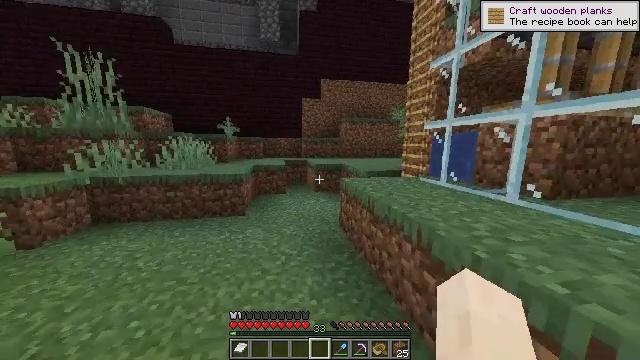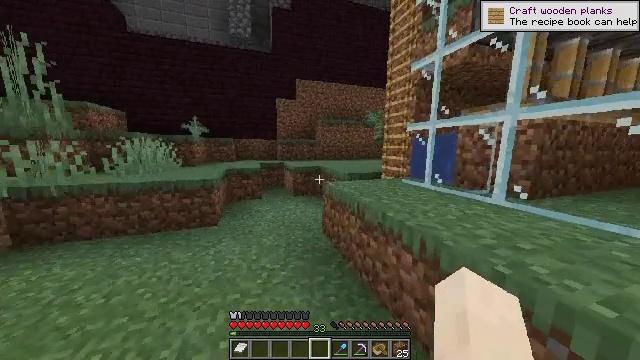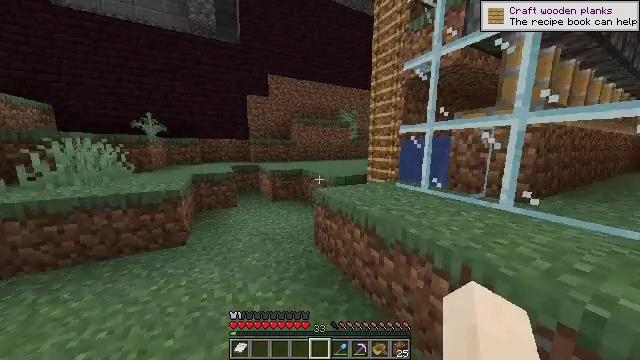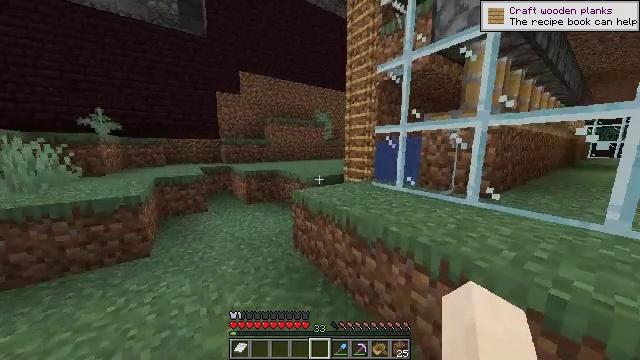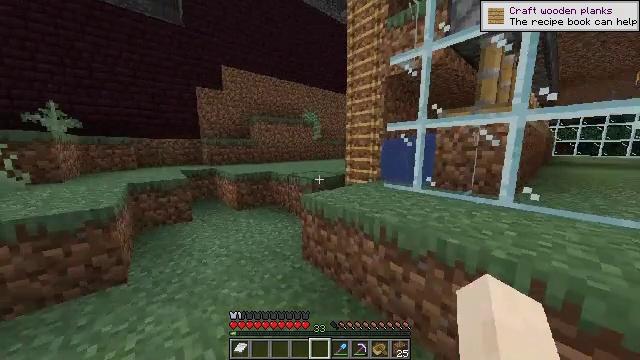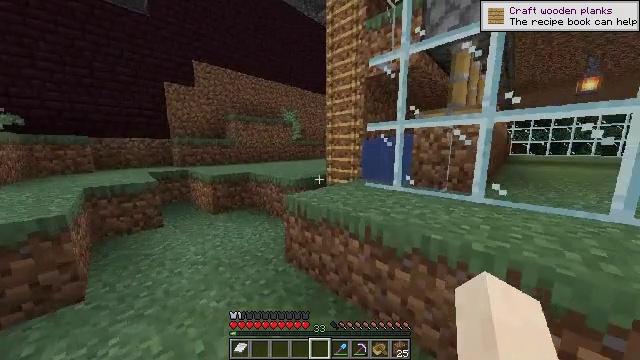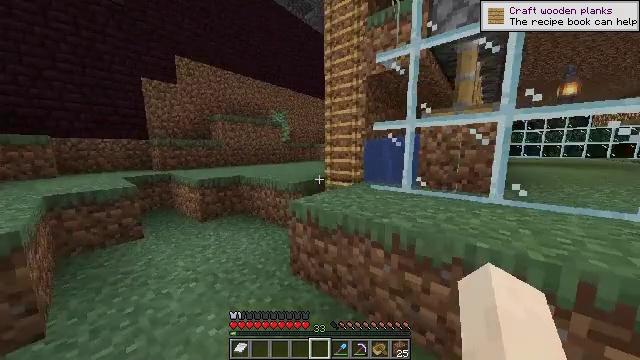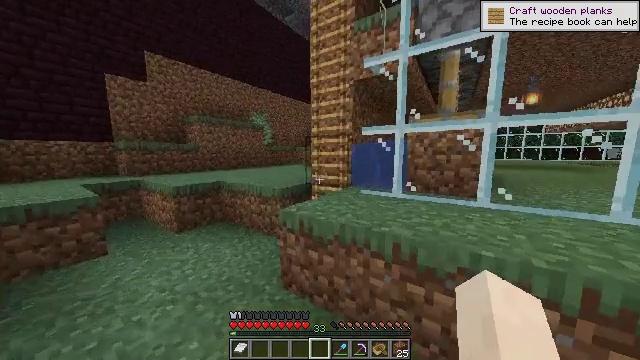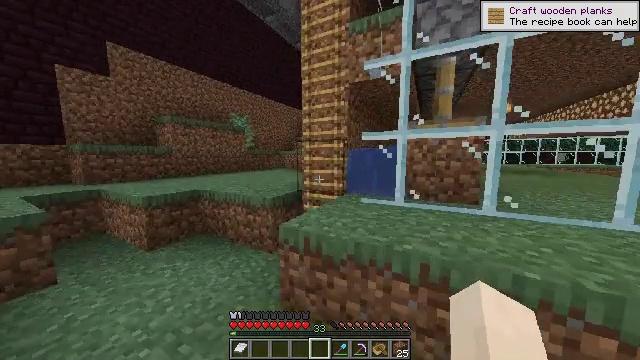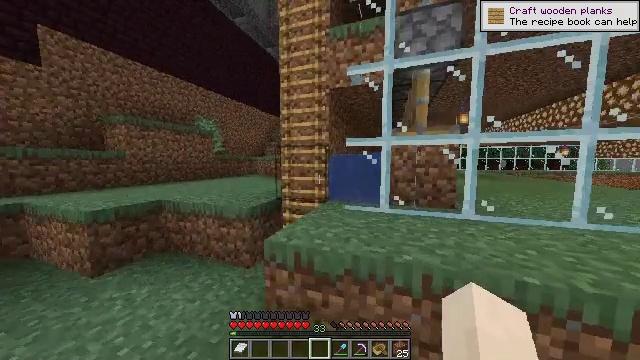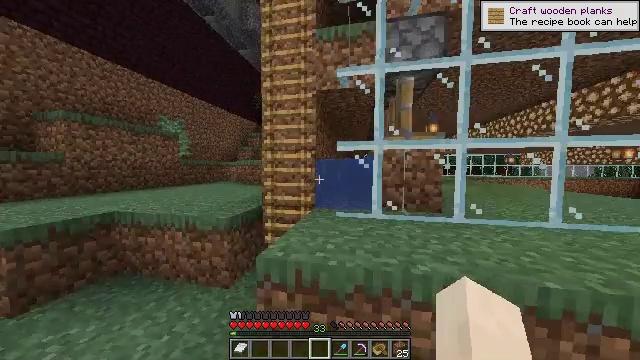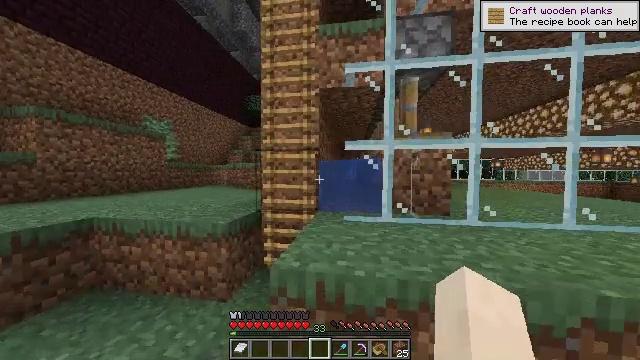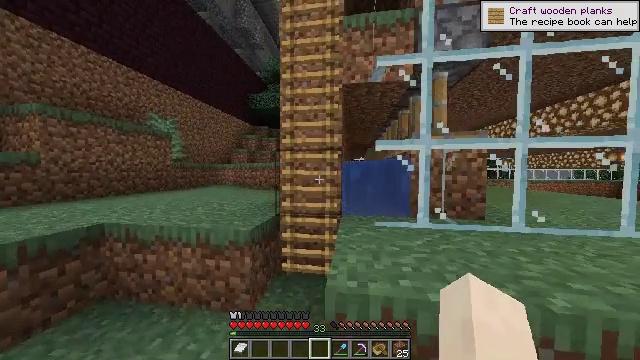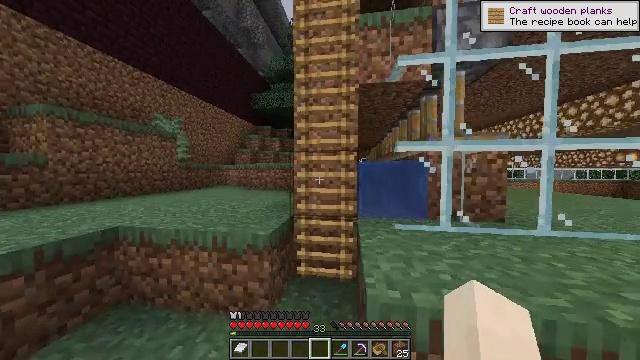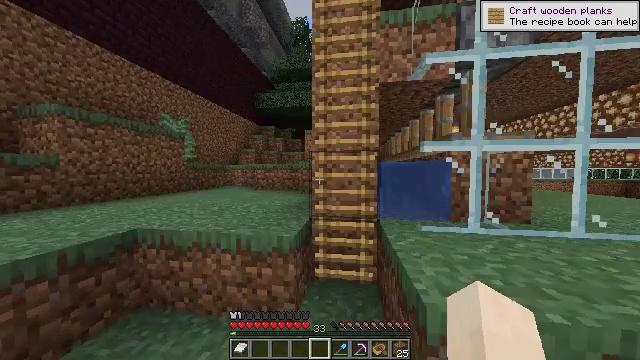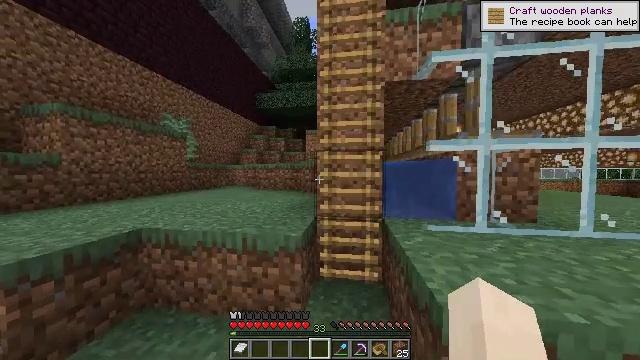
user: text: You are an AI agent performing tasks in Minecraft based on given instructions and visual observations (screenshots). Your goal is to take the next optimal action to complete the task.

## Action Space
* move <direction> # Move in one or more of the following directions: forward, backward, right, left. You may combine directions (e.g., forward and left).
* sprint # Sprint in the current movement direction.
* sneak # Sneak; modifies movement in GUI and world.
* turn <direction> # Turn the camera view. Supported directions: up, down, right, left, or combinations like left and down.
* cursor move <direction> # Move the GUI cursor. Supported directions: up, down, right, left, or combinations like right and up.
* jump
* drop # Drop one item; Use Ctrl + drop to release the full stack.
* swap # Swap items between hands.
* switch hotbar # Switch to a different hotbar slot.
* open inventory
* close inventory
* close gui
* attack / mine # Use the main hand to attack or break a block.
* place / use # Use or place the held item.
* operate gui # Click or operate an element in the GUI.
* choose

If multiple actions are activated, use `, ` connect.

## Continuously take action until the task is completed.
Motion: motion action
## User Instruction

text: Disassemble the ladder.
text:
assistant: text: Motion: move forward and move left, turn right
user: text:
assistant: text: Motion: move forward and move left, turn right
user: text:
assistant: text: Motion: move forward and move left, turn right
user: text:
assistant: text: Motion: move forward and move left, turn right
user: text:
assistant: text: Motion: move forward and move left, turn right
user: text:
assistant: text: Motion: move forward and move left, turn right
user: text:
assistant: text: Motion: move forward and move left, turn right
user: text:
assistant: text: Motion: move forward and move left, turn right and up
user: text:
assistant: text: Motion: move forward and move left, turn right and up
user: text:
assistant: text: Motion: move forward and move left, turn right and up
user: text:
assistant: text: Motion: move forward and move left, turn right and up
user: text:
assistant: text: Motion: move left
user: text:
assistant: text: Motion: move left
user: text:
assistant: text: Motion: no_op
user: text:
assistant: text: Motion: no_op
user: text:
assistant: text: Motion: no_op
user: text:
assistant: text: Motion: no_op
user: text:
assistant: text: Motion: no_op
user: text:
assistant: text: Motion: no_op
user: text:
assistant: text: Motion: no_op
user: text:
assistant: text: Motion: no_op
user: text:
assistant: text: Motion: no_op
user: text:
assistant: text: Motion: no_op
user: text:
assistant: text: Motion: no_op
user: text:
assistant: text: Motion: no_op
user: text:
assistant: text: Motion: no_op
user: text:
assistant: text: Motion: no_op
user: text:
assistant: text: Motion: no_op
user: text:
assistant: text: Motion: no_op
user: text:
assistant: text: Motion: no_op